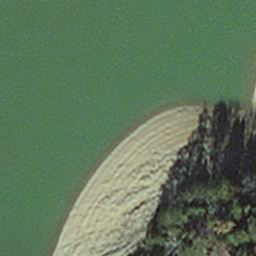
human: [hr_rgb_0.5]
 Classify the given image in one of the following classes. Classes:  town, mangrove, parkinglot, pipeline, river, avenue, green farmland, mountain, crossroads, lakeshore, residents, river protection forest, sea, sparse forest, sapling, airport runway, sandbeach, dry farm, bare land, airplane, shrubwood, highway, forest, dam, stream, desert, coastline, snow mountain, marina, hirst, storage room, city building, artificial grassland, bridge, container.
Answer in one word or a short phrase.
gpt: hirst